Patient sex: M
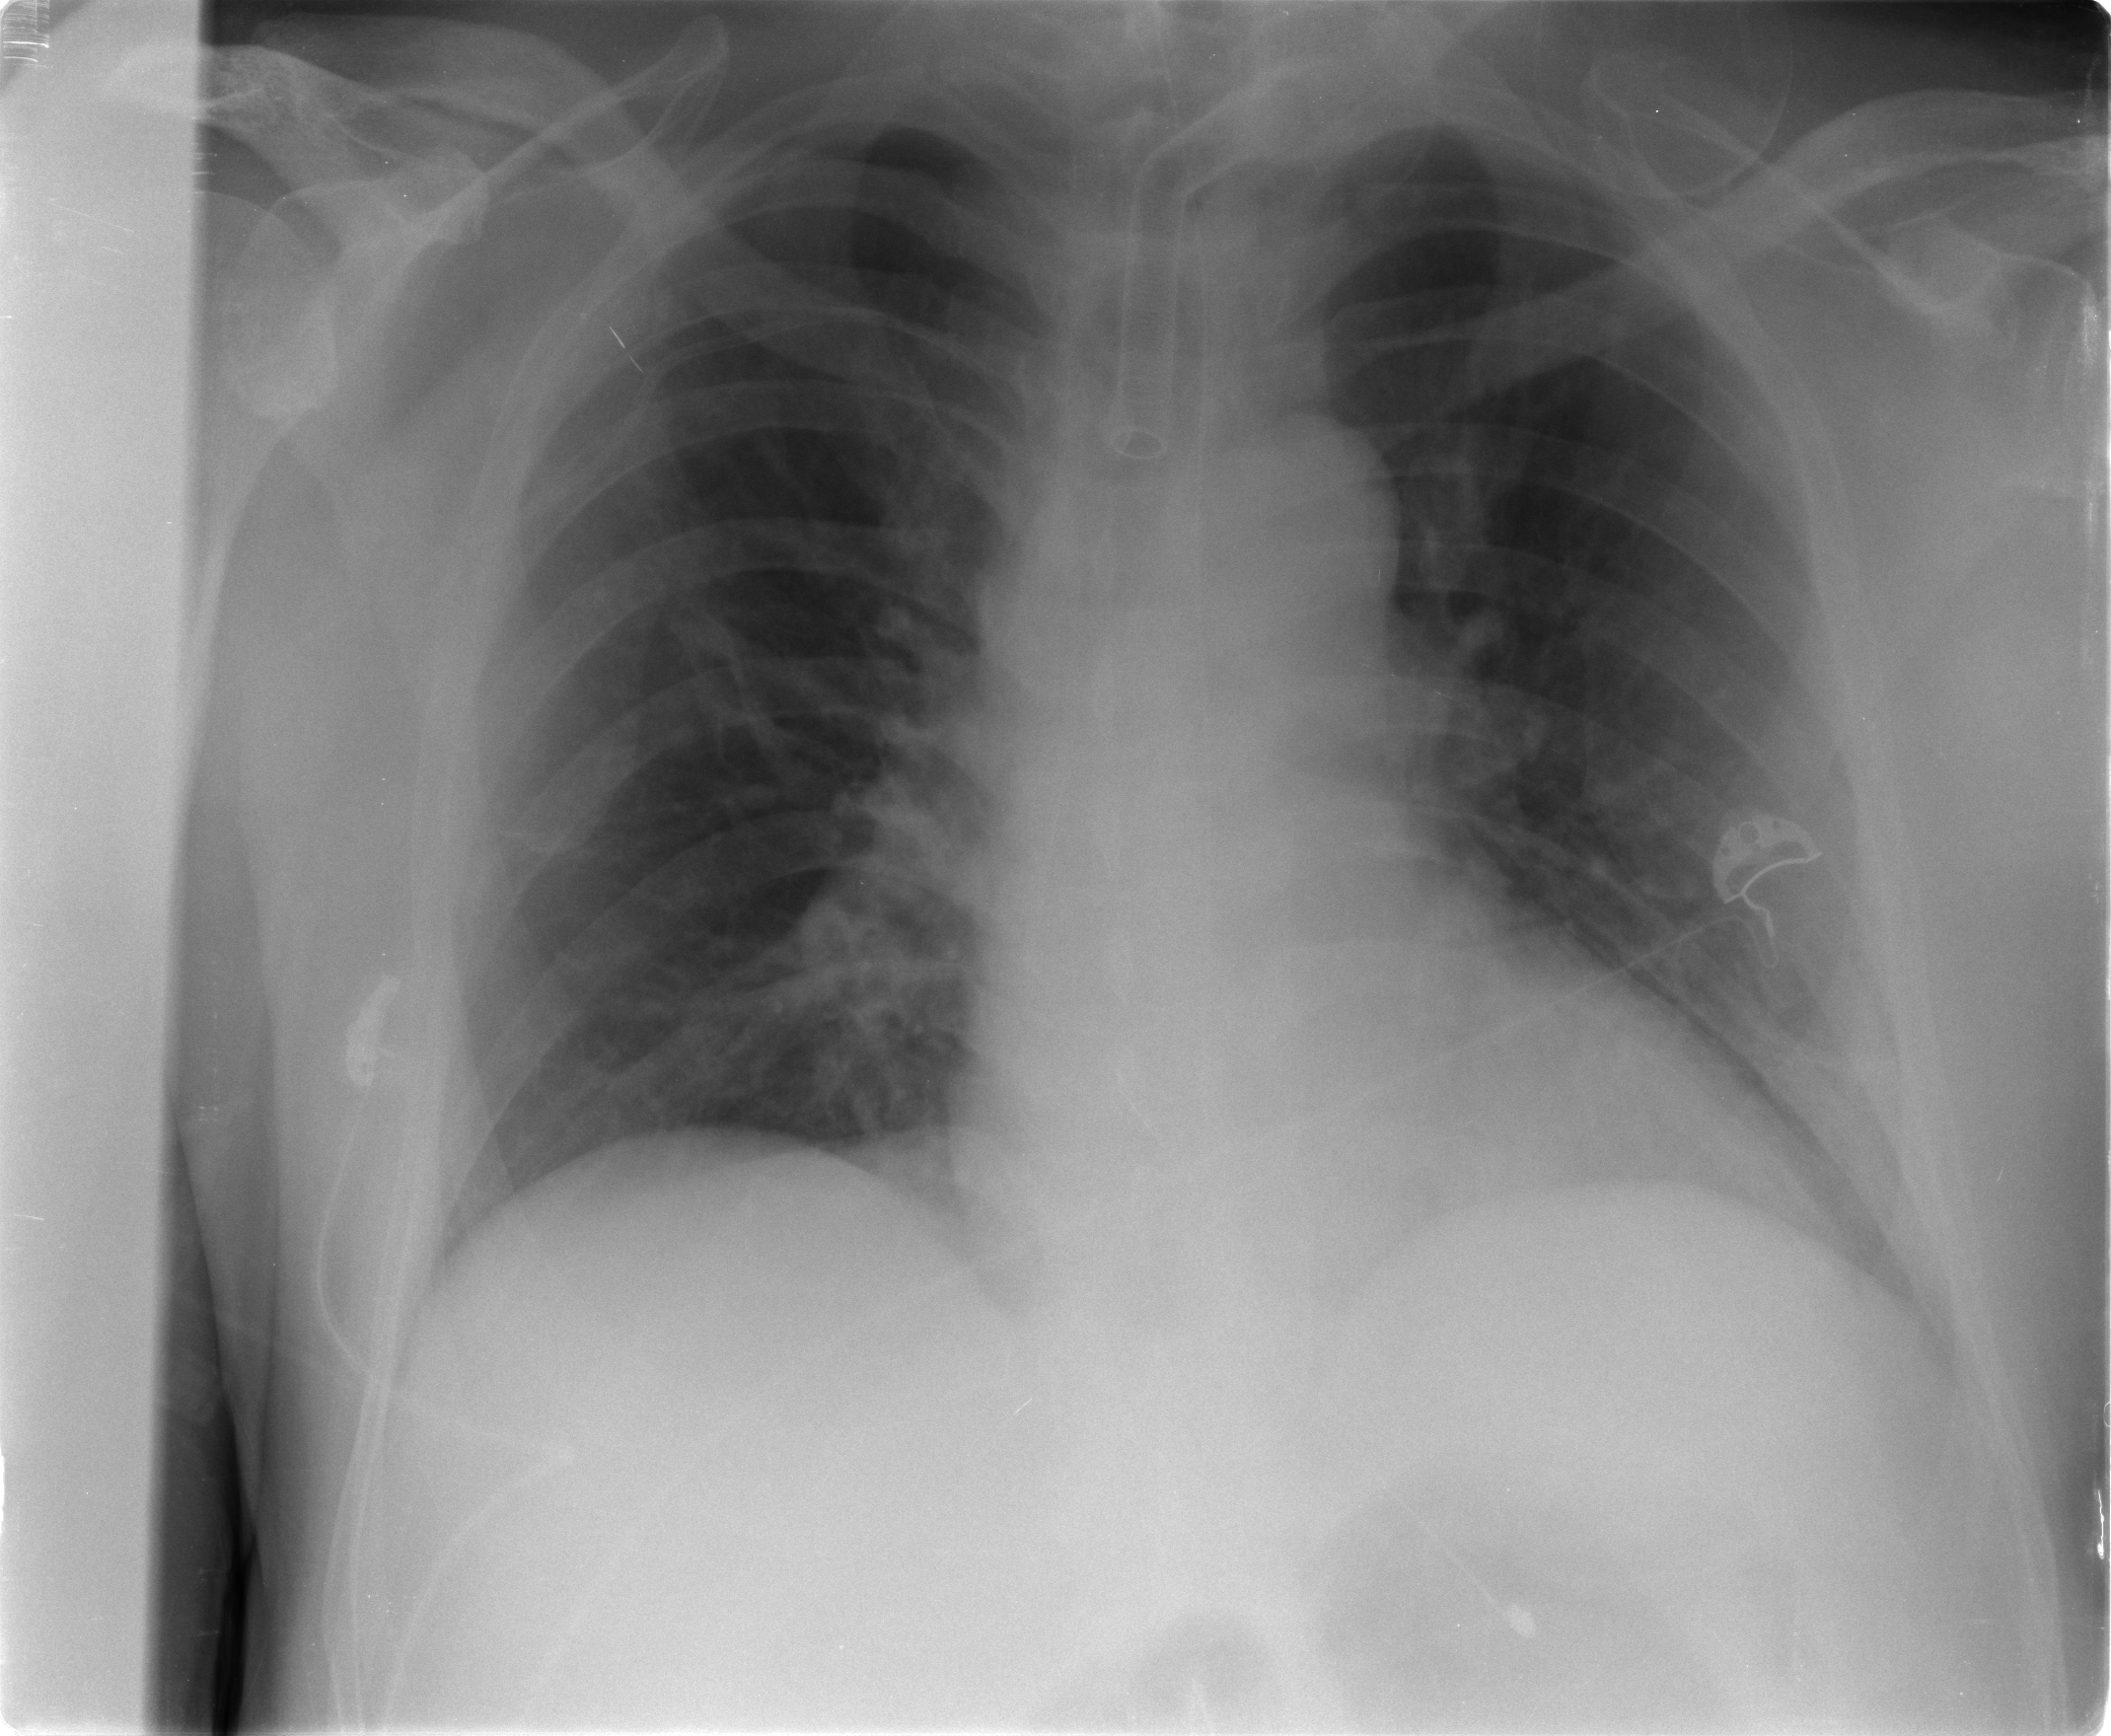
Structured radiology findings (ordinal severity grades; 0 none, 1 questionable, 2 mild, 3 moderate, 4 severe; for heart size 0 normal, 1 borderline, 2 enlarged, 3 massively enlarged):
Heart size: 0
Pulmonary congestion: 0
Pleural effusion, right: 0
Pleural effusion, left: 2
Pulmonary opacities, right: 0
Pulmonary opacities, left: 0
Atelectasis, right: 0
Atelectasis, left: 2